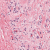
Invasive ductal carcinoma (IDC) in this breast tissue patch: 1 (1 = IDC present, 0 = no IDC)